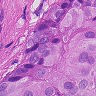
Metastatic tissue present: yes